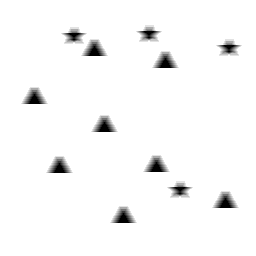
Squares: 0
Triangles: 8
Stars: 4
Total shapes: 12